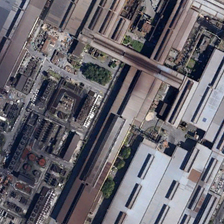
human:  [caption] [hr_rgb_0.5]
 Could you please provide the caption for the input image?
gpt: a large number of trees were planted around the factory .

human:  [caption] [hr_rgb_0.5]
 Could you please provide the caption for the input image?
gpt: this area is a large industrial area .

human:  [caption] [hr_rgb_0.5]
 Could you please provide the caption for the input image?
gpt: this area is a large industrial area .

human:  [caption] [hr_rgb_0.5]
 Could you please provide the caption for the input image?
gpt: a large number of trees were planted around the factory .

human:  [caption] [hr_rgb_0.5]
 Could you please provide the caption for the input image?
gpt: this area is a large industrial area .